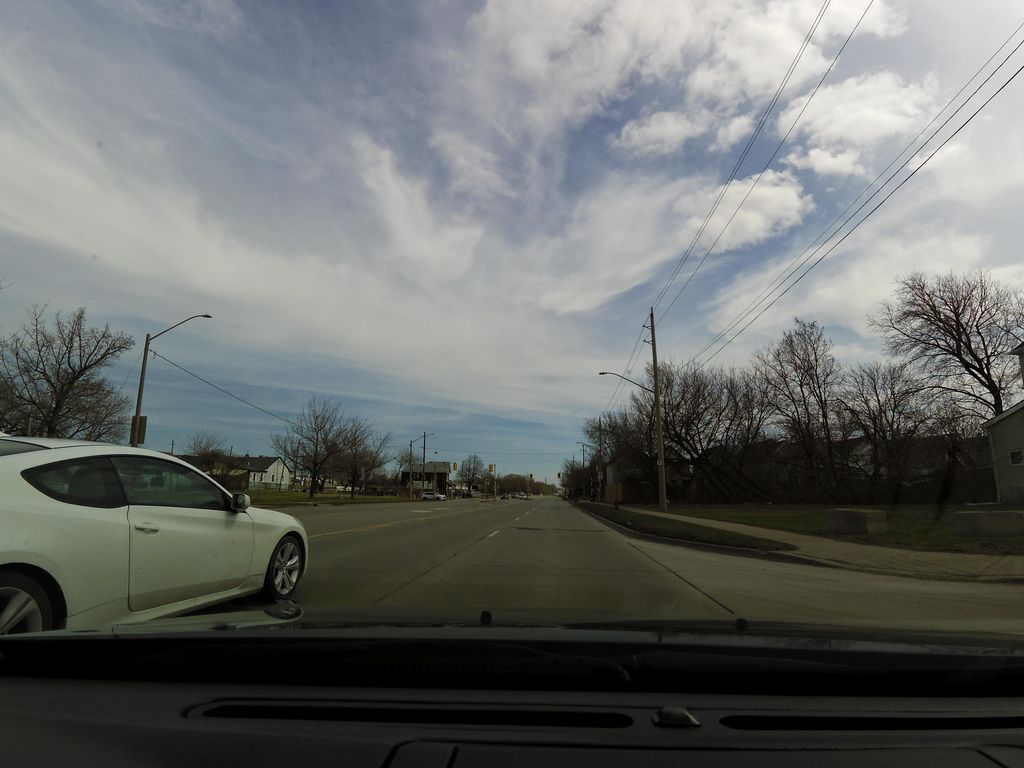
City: hamilton